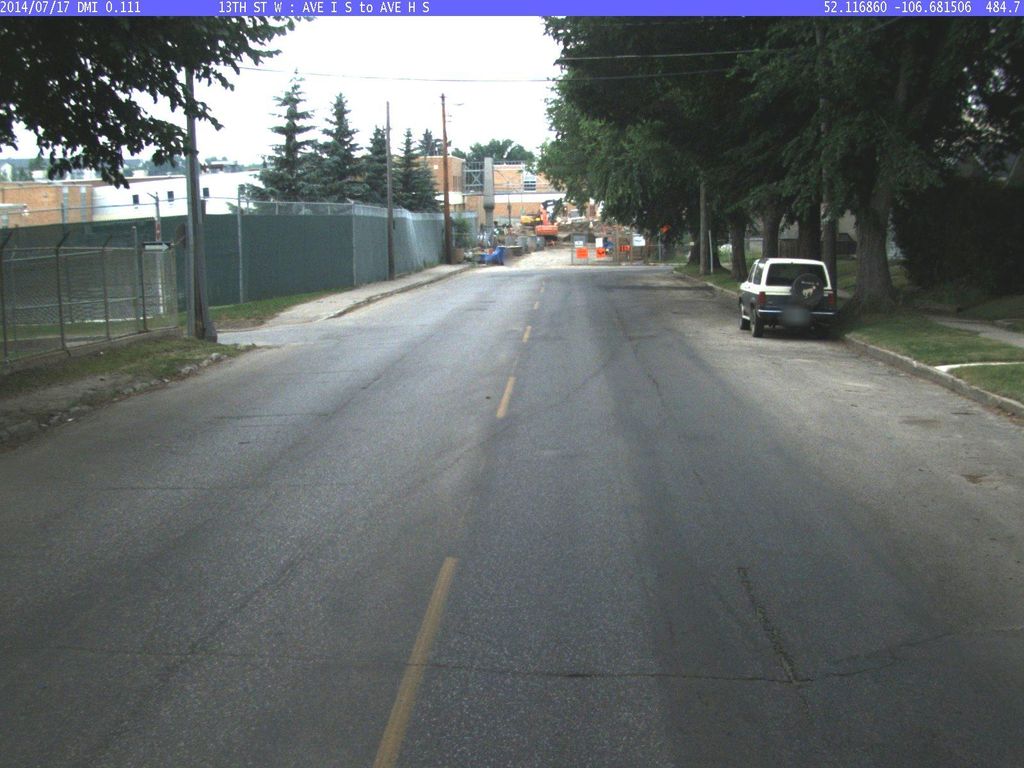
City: saskatoon